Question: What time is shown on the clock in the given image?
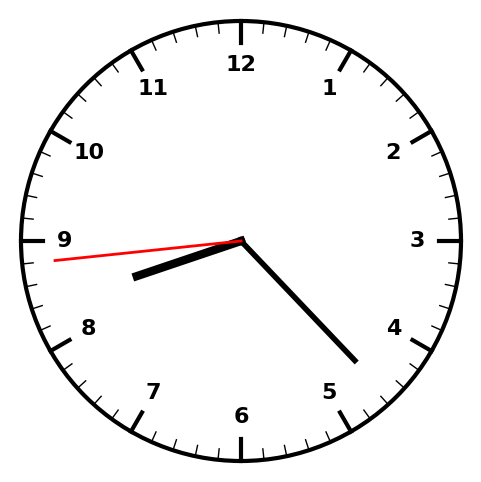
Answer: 08:22:44